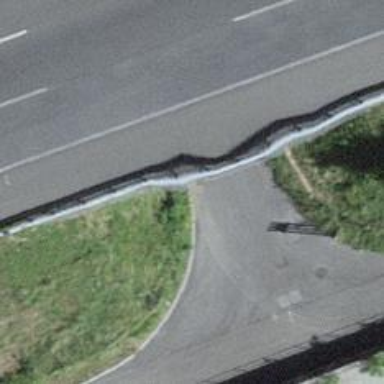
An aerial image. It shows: Road tunnel designed for service vehicles.